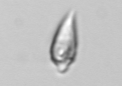
Label: Oxytoxum